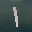
Label: 1